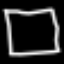
Label: square